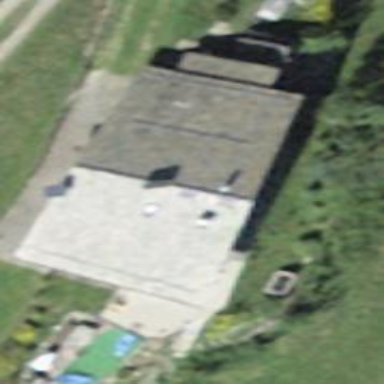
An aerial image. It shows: House with gabled roof. The roof extends across the building.